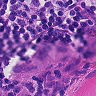
Metastatic tissue present: yes